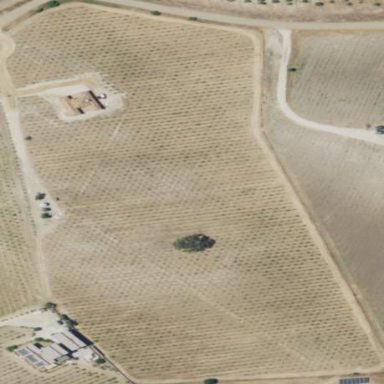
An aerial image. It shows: Vineyard growing grapes.